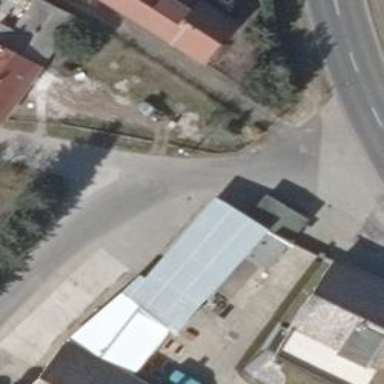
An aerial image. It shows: Fast food establishment located within farm shop.